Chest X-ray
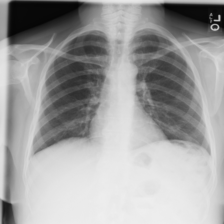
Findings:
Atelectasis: negative
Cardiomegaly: negative
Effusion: negative
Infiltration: negative
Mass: negative
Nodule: negative
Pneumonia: negative
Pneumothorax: negative
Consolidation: negative
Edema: negative
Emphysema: negative
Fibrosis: negative
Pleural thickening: negative
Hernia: negative